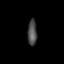
Tissue: lung
Cell type: Others
Senescence score: 0.6373
Nuclear area (px): 239
Mean DAPI intensity: 74.393